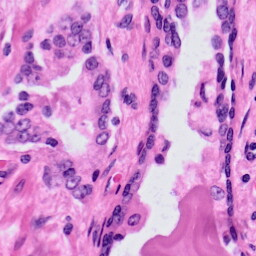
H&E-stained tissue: Prostate